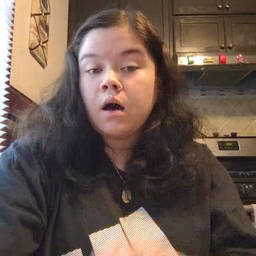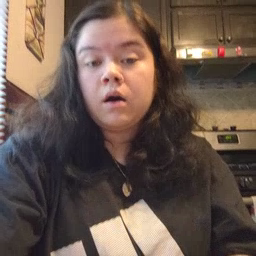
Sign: cowboy